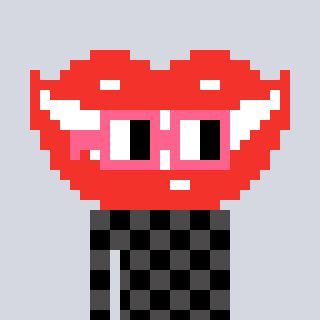
a pixel art character with square pink glasses, a smile-shaped head and a grayscale-colored body on a cool background